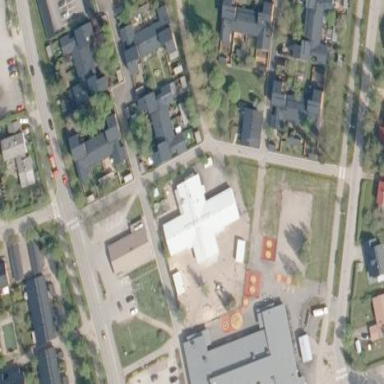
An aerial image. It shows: Kindergarten.